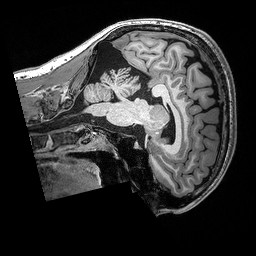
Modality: T1w
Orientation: sagittal
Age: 25
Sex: male